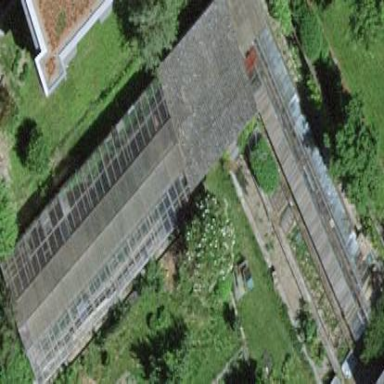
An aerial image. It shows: Greenhouse.